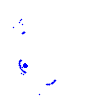
Particle: kaon